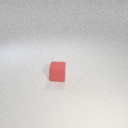
small red rubber cube